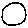
Label: circle